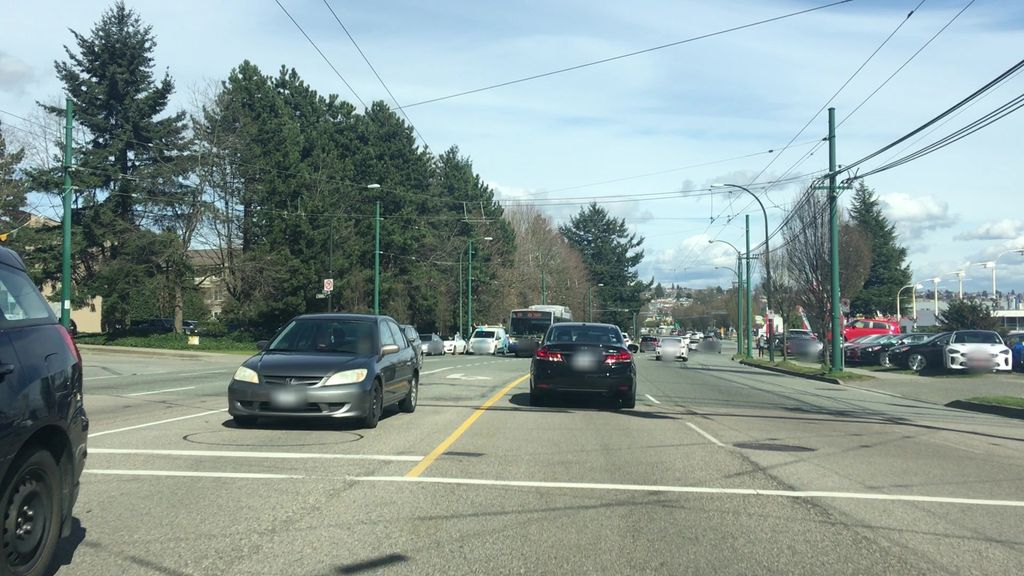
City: vancouver